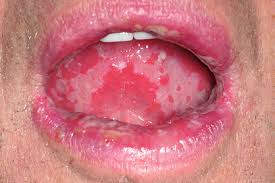
Condition: Mouth Ulcer